Question: I want a layout similar to the example image, but I don't want to use Spark Form. What's the best way to achieve this?

- - - -
I don't want to use 'FormLayout' because of difficulty styling the labels without creating a new skin for 'Form'. Besides, it's not actually for a form anyway.
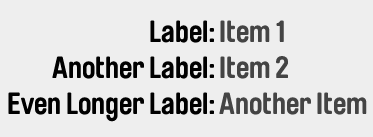
Answer: If your only concern regarding form layout is skinning the form, note that you can achieve your desired result purely with style properties:
>
Example form specifying 'fx:Style':
'''
<?xml version="1.0" encoding="utf-8"?>
<s:Application xmlns:fx="http://ns.adobe.com/mxml/2009"
xmlns:s="library://ns.adobe.com/flex/spark">
<fx:Style>
@namespace s "library://ns.adobe.com/flex/spark";
s|FormItem s|Label#labelDisplay {
textAlign: right;
fontSize: 24px;
}
s|Label {
fontSize: 24px;
}
</fx:Style>
<s:Form>
<s:layout>
<s:FormLayout gap="-12" />
</s:layout>
<s:FormItem label="Label">
<s:Label text="Item 1" />
</s:FormItem>
<s:FormItem label="Another Label">
<s:Label text="Item 2" />
</s:FormItem>
<s:FormItem label="Even Longer Label">
<s:Label text="Another Item" />
</s:FormItem>
</s:Form>
</s:Application>
'''